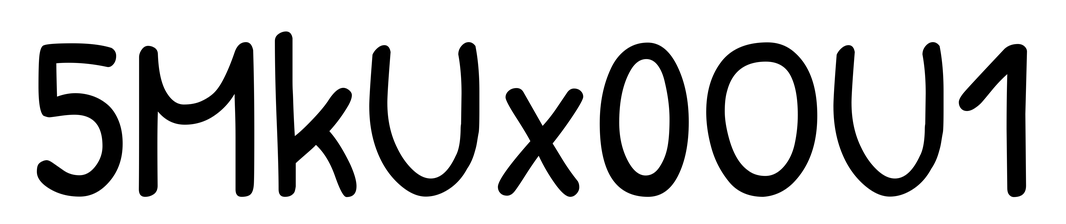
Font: PatrickHand-Regular